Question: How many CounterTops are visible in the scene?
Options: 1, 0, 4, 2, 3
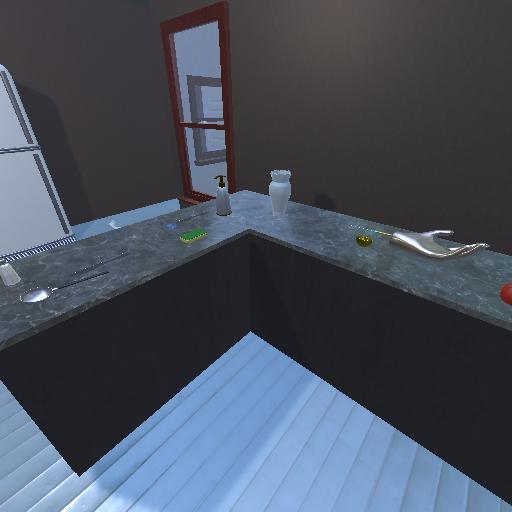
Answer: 1